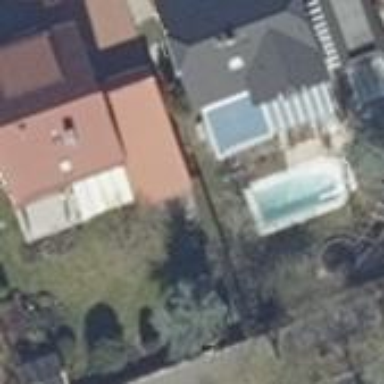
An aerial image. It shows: Detached building with half-hipped roof.